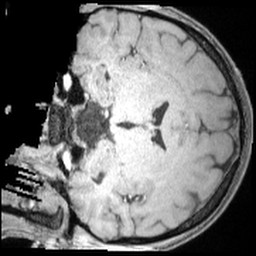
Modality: T1w
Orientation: coronal
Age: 25
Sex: male